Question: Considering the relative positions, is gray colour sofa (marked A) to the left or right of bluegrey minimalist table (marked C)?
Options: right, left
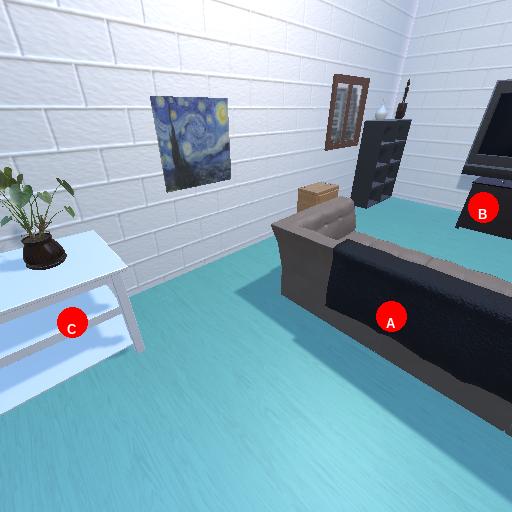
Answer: right